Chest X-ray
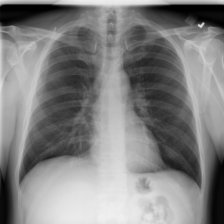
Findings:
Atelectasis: negative
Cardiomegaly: negative
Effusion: negative
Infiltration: negative
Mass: negative
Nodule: negative
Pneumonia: negative
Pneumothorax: negative
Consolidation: negative
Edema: negative
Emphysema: negative
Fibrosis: negative
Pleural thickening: negative
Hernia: negative